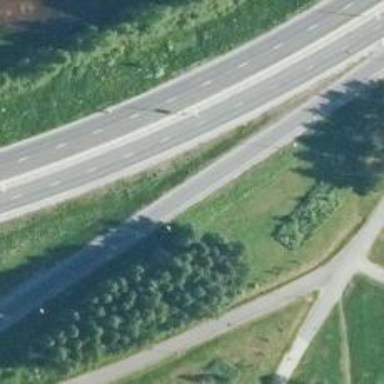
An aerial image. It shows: Trunk link highway with tertiary functional class.